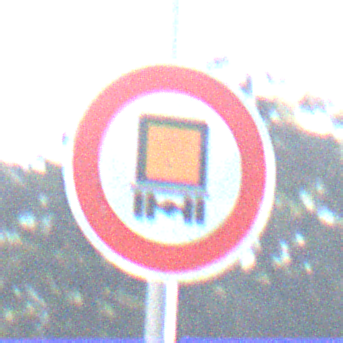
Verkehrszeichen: VerbotKennzeichnungspflichtigeKraftfahrzeugeGefaehrlicheGueter
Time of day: MorningAfternoon
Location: Outdoor (Nature)
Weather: PartlyCloudy
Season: NotSpecified
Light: Natural